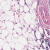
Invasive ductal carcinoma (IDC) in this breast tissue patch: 0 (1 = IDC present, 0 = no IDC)